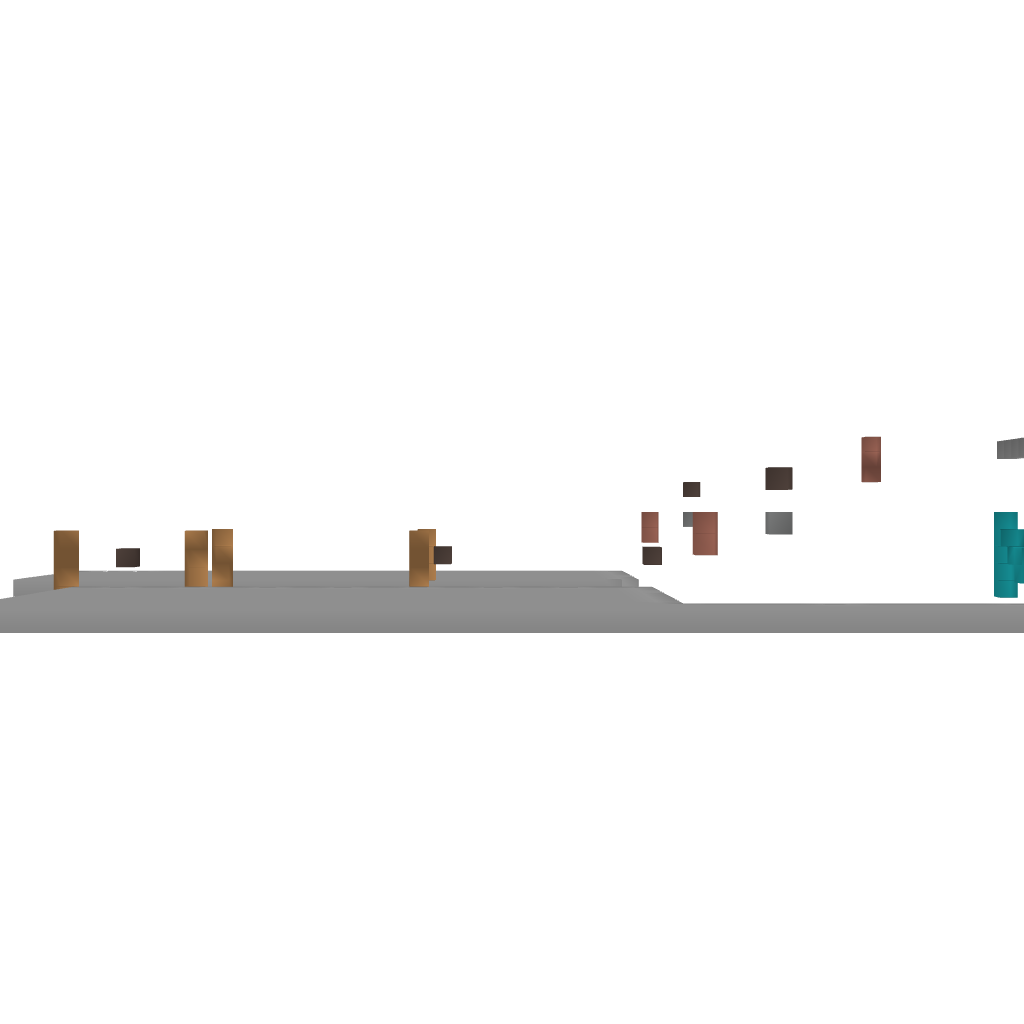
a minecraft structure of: Modern Parkour